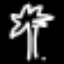
Label: palm tree